Aerial crown-view tile of a tropical tree (Barro Colorado Island, Panama), acquired 20241112:
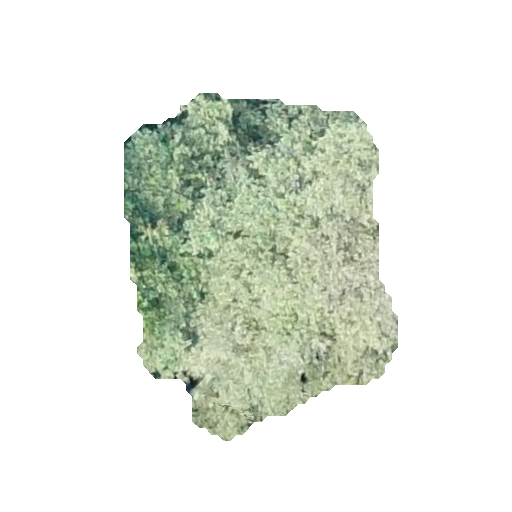
Species: Chrysophyllum cainito
GBIF accepted scientific name: Chrysophyllum cainito
Crown area: 112.205 m²